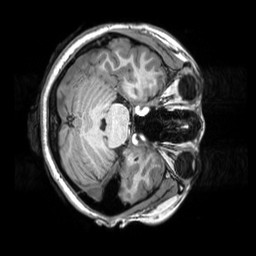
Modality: T1w
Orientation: axial
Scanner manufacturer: siemens
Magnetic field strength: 3 T
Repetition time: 2.5 s
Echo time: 0.00343 s